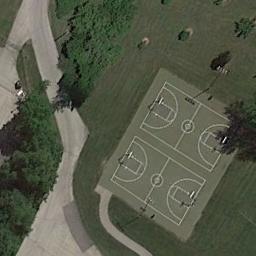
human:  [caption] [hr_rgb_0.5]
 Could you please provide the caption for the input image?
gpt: There are two basketball courts on the playground .

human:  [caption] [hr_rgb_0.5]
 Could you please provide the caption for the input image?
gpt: Two basketball courts on the lawn and some trees beside .

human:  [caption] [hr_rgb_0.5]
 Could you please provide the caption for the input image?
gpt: The basketball courts on the lawn are next to the road,With a several amount of vegetation nearby .

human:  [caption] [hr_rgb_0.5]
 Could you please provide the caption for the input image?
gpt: There are two basketball courts in the middle of grass next to a road .

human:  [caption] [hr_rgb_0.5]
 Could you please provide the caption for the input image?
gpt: Two basketball courts are surrounded by grass .